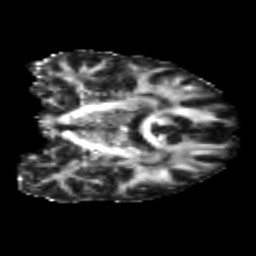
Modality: FA
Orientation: coronal
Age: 22
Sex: female
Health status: healthy
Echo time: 0.074 s